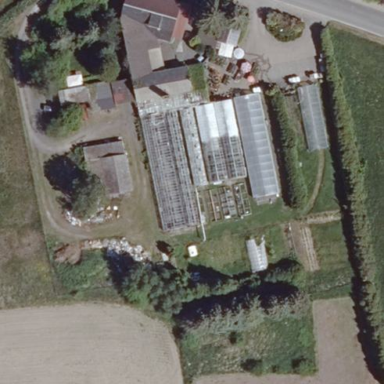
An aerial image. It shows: Farmyard area.